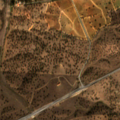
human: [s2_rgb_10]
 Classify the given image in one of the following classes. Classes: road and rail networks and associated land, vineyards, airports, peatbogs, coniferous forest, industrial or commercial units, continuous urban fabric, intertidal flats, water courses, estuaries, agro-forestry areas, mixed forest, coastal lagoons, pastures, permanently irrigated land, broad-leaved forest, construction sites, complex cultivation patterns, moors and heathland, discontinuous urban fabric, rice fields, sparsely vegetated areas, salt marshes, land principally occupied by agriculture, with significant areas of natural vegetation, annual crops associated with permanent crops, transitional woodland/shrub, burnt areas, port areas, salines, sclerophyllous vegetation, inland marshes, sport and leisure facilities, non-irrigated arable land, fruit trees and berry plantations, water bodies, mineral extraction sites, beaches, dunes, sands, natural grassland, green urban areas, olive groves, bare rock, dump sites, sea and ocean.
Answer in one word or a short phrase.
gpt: non-irrigated arable land, vineyards, agro-forestry areas